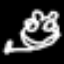
Label: frog